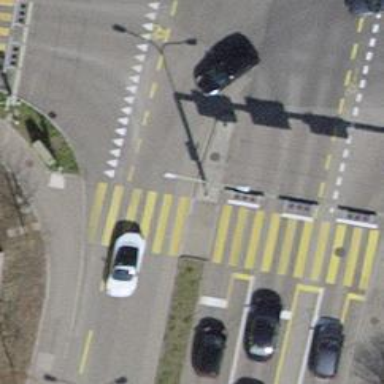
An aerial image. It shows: Crossing with traffic signals.